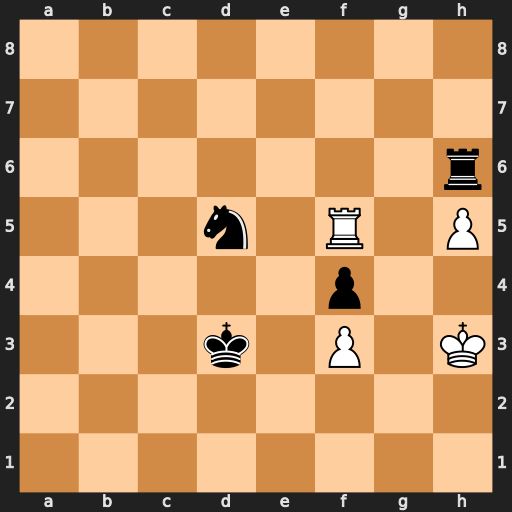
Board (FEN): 8/8/7r/3n1R1P/5p2/3k1P1K/8/8
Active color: w
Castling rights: -
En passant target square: -
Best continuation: Rxd5+ Ke3 Kg4